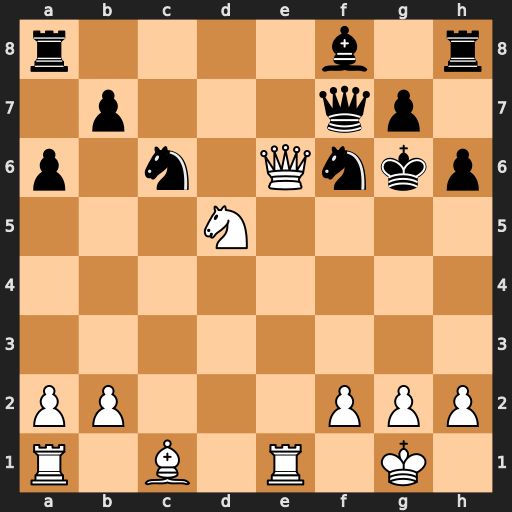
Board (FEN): r4b1r/1p3qp1/p1n1Qnkp/3N4/8/8/PP3PPP/R1B1R1K1
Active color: w
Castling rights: -
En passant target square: -
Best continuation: Nf4+ Kh7 Qxf7